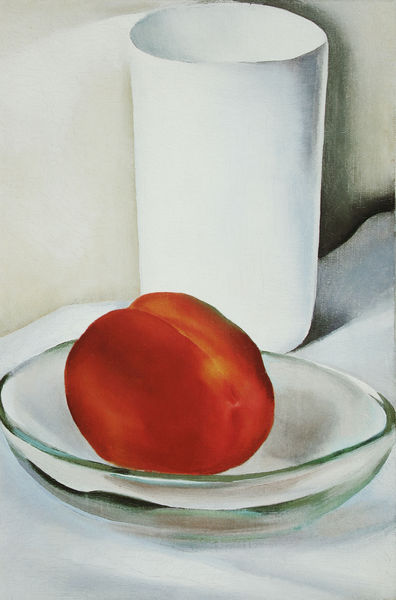
Titel: Peach and Glass
Künstler: Georgia O'Keeffe
Standort: Philadelphia (Pennsylvania)
Institution: Philadelphia Museum of Art
Schlagwörter: dunkel, schatten, weiß, grün, bunt, glas, grau, hell, licht, orange, schwarz, tisch, obst, rot, tuch, wand, schale, schüssel, teller, tischdecke, tischtuch, öl, realismus, stoff, decke, kontrast, kreis, rund, frucht, keramik, stilleben, stillleben, apfel, klar, ecke, perspektive, abstrakt, fläche, modern, mauer, farbe, wände, becher, porzellan, minimalismus, linie, schälchen, konturen, obstschale, kristall, mauern, pfirsich, struktur, reif, küchenstück, aprikose, nektarine, pflaume, porzelan, glasschale, kristallglas, objekt, geometrie, objekte, gegenständlich, vertikal, minimal, konturiert, farbklecks, glasschüssel, glasteller